Question: I have created a simple html email with images with the following code:
'''
<html>
<head>
</head>
<body style="background-color:#FFFFFF">
<div style="width: 720px; margin: 0pt auto; overflow:hidden; font-size:0; line-height:0;">
<div><img style="display:inline" src="http://img.emailnewsletter-software.net/n869_0401_3.jpg" height="176" border="0" width="720"></div>
<div><img style="display:inline" src="http://img.emailnewsletter-software.net/n869_0402_3.jpg" height="50" border="0" width="478"><a href="http://www.facebook.com/pages/Antwerp-Jewels/176579572442840" target="_blank"><img style="display:inline; border:0;" src="http://img.emailnewsletter-software.net/n869_likeButton1_3.jpg" height="50" border="0" width="165"></a><img style="display:inline" src="http://img.emailnewsletter-software.net/n869_0404_3.jpg" height="50" border="0" width="77"></div>
<div><img style="display:inline" src="http://img.emailnewsletter-software.net/n869_0405_3.jpg" height="238" border="0" width="720"></div>
<div><img style="display:inline" src="http://img.emailnewsletter-software.net/n869_0406_3.jpg" height="13" border="0" width="272"><a href="http://www.antwerpjewels.co.uk" target="_blank"><img style="display:inline; border:0;" src="http://img.emailnewsletter-software.net/n869_siteLink1_3.jpg" height="13" border="0" width="176"></a><img style="display:inline" src="http://img.emailnewsletter-software.net/n869_0408_3.jpg" height="13" border="0" width="272"></div>
<div><img style="display:inline" src="http://img.emailnewsletter-software.net/n869_0409_3.jpg" height="112" border="0" width="720"></div>
<div><img style="display:inline" src="http://img.emailnewsletter-software.net/n869_0410_3.jpg" height="27" border="0" width="503"><a href="http://www.facebook.com/pages/Antwerp-Jewels/176579572442840" target="_blank"><img style="display:inline" src="http://img.emailnewsletter-software.net/n869_likeButton2_3.jpg" height="27" border="0" width="52"></a><img style="display:inline" src="http://img.emailnewsletter-software.net/n869_0412_3.jpg" height="27" border="0" width="165"></div>
<div><img style="display:inline" src="http://img.emailnewsletter-software.net/n869_0413_3.jpg" height="133" border="0" width="720"></div>
<div><img style="display:inline" src="http://img.emailnewsletter-software.net/n869_0414_3.jpg" height="27" border="0" width="503"><a href="http://www.facebook.com/pages/Antwerp-Jewels/176579572442840" target="_blank"><img style="display:inline" src="http://img.emailnewsletter-software.net/n869_likeButton3_3.jpg" height="27" border="0" width="52"></a><img style="display:inline" src="http://img.emailnewsletter-software.net/n869_0416_3.jpg" height="27" border="0" width="165"></div>
<div><img style="display:inline" src="http://img.emailnewsletter-software.net/n869_0417_3.jpg" height="131" border="0" width="720"></div>
<div><img style="display:inline" src="http://img.emailnewsletter-software.net/n869_0418_3.jpg" height="17" border="0" width="356"><a href="http://www.antwerpjewels.co.uk" target="_blank"><img style="display:inline" src="http://img.emailnewsletter-software.net/n869_siteLink2_3.jpg" height="17" border="0" width="162"></a><img style="display:inline" src="http://img.emailnewsletter-software.net/n869_0420_3.jpg" height="17" border="0" width="202"></div>
<div><img style="display:inline" src="http://img.emailnewsletter-software.net/n869_0421_3.jpg" height="36" border="0" width="720"></div>
<div><img style="display:inline" src="http://img.emailnewsletter-software.net/n869_0422_3.jpg" height="48" border="0" width="282"><a href="http://www.facebook.com/pages/Antwerp-Jewels/176579572442840" target="_blank"><img style="display:inline" src="http://img.emailnewsletter-software.net/n869_likeButton4_3.jpg" height="48" border="0" width="157"></a><img style="display:inline" src="http://img.emailnewsletter-software.net/n869_0424_3.jpg" height="48" border="0" width="281"></div>
<div><img style="display:inline" src="http://img.emailnewsletter-software.net/n869_0425_3.jpg" height="55" border="0" width="720"></div>
<div><img style="display:inline" src="http://img.emailnewsletter-software.net/n869_0426_3.jpg" height="15" border="0" width="256"><a href="http://www.antwerpjewels.co.uk" target="_blank"><img style="display:inline;" src="http://img.emailnewsletter-software.net/n869_siteLink3_3.jpg" height="15" border="0" width="159"></a><img style="display:inline" src="http://img.emailnewsletter-software.net/n869_0428_3.jpg" height="15" border="0" width="305"></div>
<div><img style="display:inline" src="http://img.emailnewsletter-software.net/n869_0429_3.jpg" height="42" border="0" width="720"></div>
</div>
</body>
</html>
'''
This is showing properly in all the email clients that I tested it in but Outlook! All the linked images show irregular whitespace around them like shown in the image below.

Please Help!
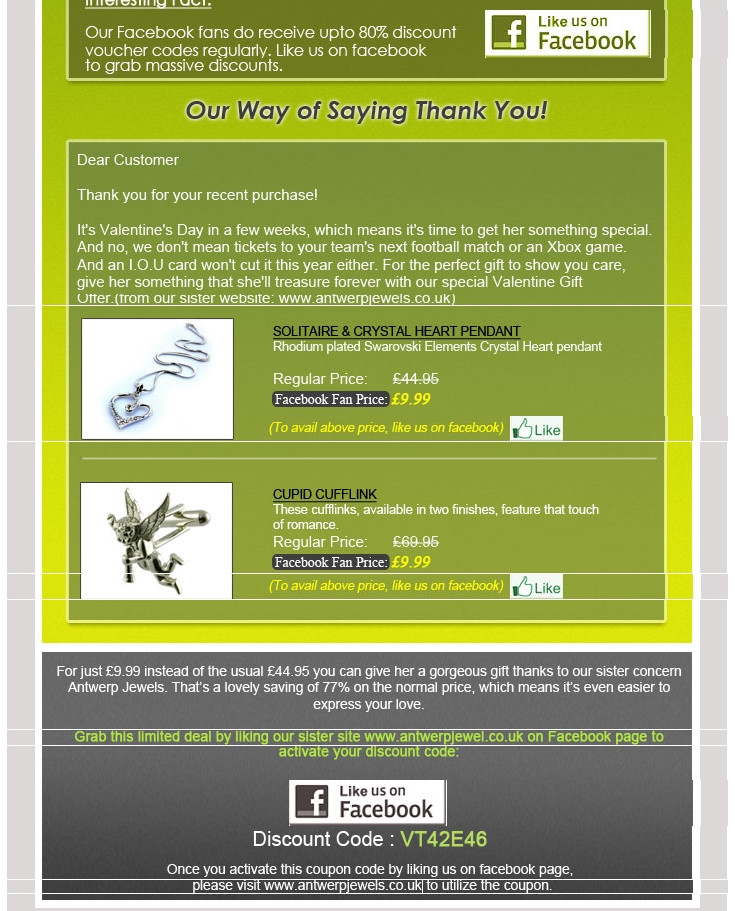
Answer: It could be the Div's that are causing the issue. Outlook treats DIVs differently than a browser, usually giving them double line-spacing. Try using a SPAN instead.